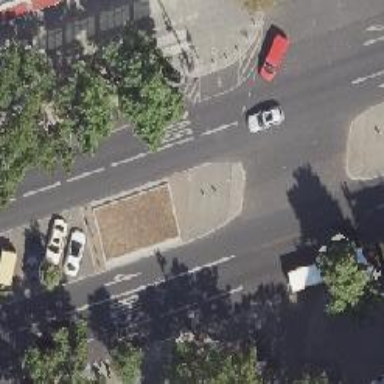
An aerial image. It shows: Footway that serves as traffic island.